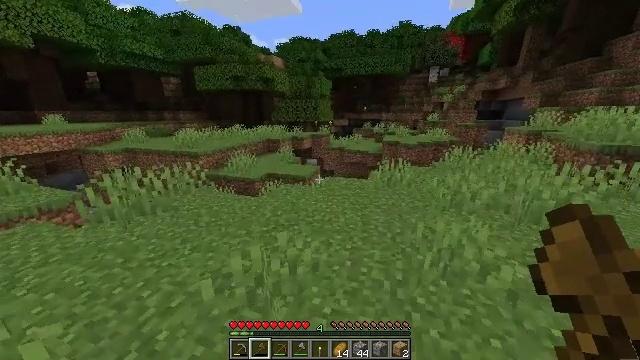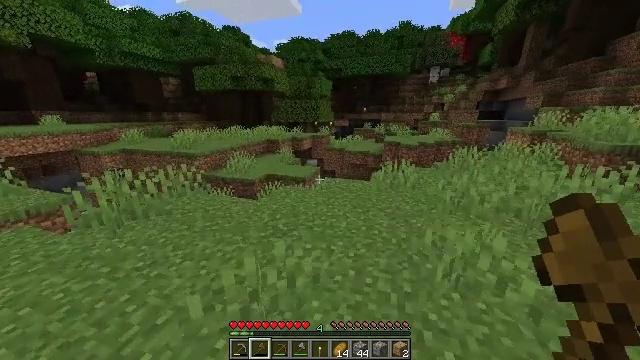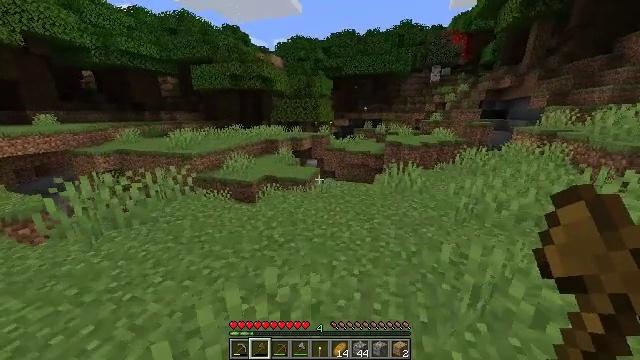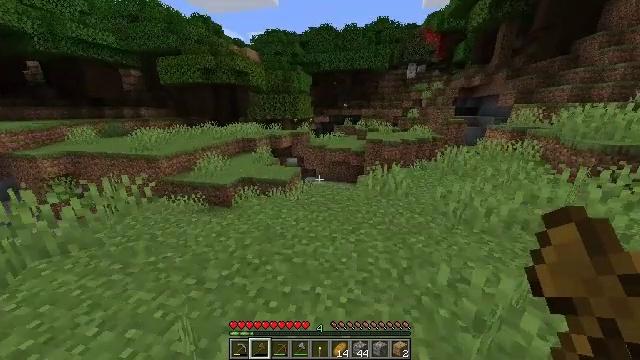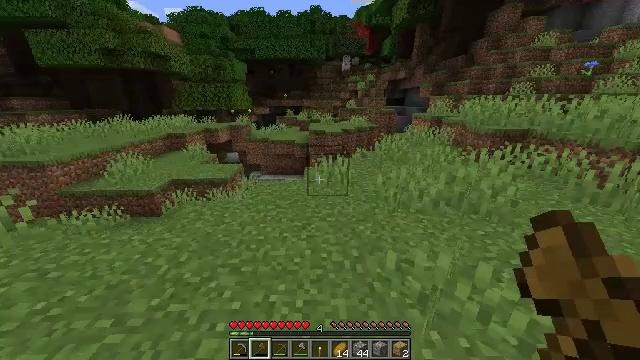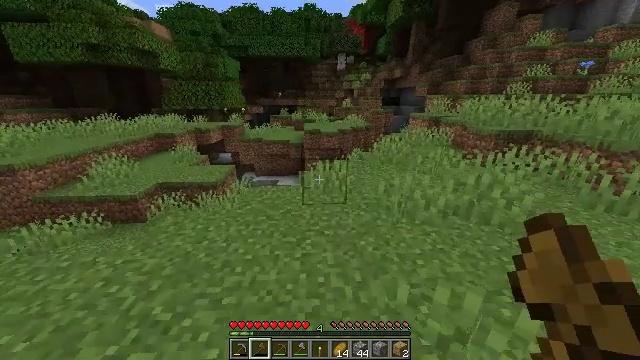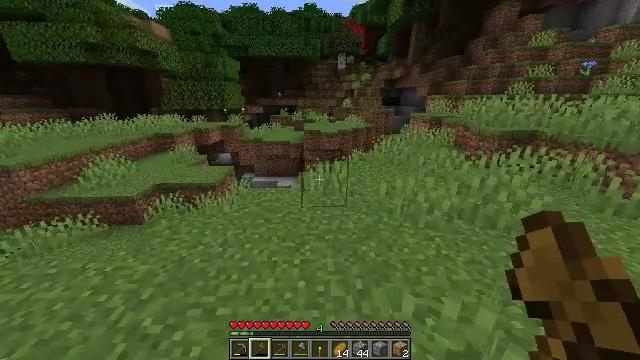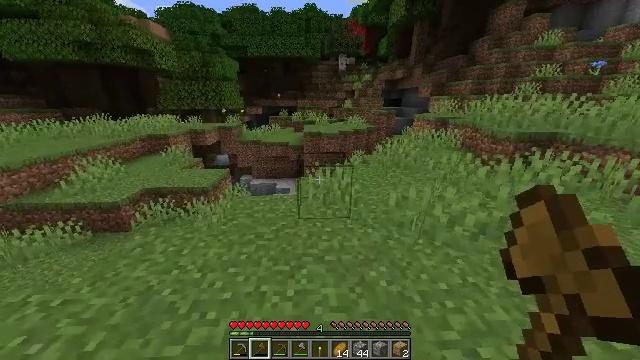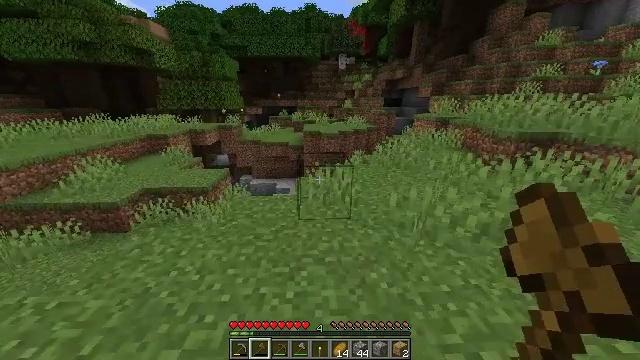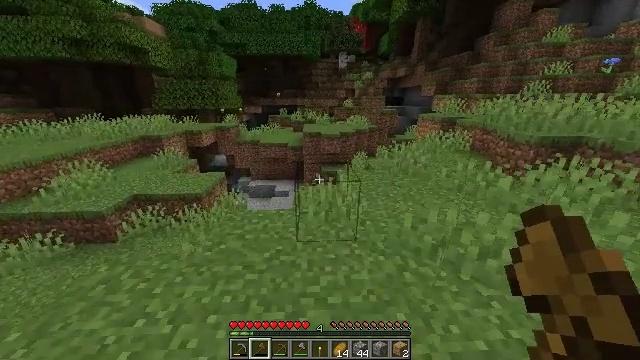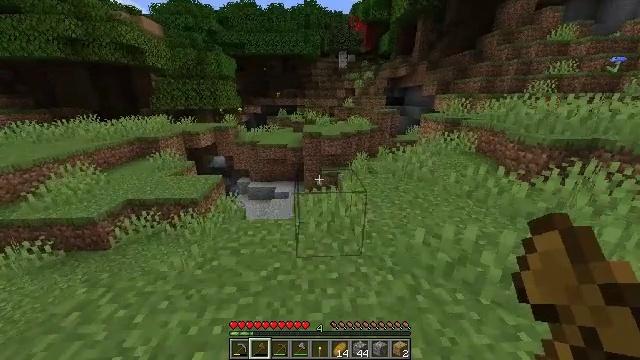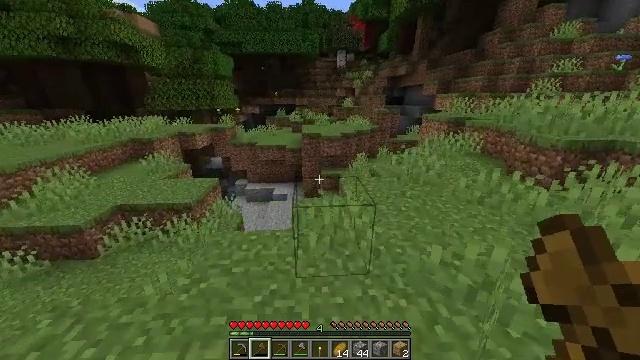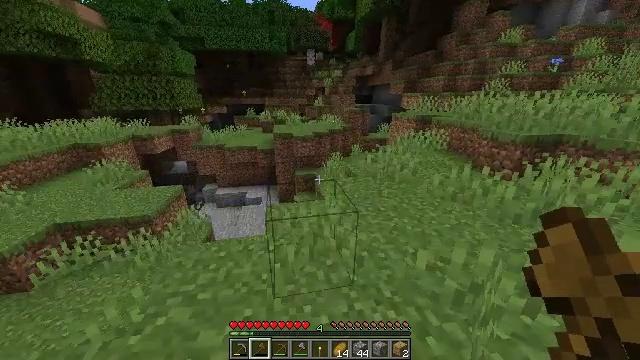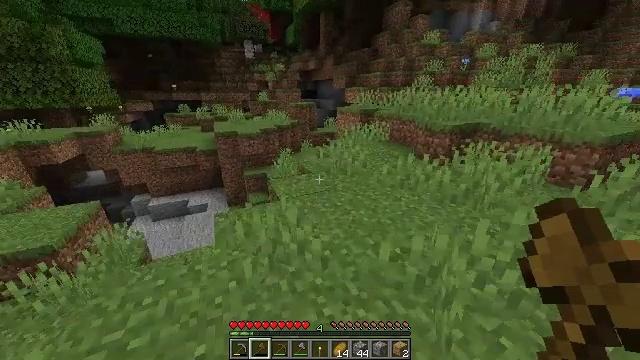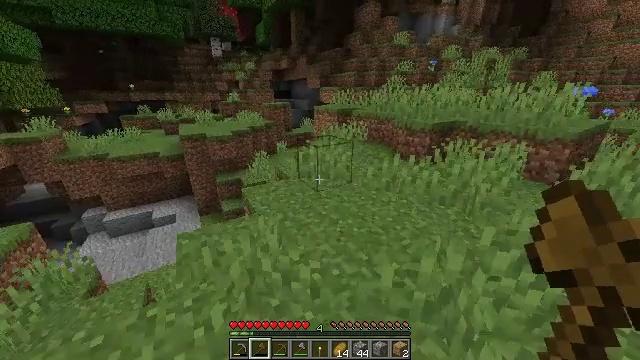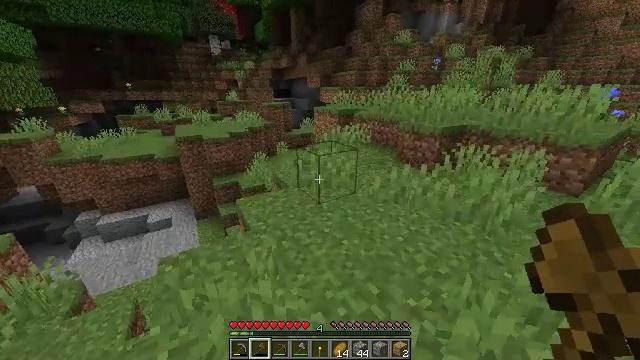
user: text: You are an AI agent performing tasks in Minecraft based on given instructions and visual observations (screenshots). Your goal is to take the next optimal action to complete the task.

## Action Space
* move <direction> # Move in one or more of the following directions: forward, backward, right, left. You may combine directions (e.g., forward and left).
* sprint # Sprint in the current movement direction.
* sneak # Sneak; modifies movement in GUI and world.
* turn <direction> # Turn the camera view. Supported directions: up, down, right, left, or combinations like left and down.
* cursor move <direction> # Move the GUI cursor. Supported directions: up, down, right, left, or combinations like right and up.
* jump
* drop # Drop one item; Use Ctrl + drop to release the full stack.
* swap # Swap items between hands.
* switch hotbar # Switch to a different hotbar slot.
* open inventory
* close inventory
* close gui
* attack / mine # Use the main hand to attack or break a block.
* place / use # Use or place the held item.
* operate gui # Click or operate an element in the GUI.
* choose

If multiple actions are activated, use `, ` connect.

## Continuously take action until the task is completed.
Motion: motion action
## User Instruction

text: Gather grass block for landscaping.
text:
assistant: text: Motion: move forward
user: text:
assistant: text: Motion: move forward
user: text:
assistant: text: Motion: move forward, turn right
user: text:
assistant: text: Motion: move forward, turn right and down
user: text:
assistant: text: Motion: move forward, turn right
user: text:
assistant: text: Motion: move forward
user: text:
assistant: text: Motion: move forward
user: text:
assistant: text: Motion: move forward
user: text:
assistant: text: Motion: move forward
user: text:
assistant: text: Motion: move forward
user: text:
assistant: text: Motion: move forward
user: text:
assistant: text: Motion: move forward, turn right
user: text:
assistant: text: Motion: move forward, turn right and down
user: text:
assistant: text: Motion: move forward, turn right
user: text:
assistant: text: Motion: move forward
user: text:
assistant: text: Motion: move forward
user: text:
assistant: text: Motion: move forward
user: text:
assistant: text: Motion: move forward
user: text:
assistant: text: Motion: move forward
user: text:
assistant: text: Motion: move forward
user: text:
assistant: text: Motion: move forward
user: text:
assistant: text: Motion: move forward
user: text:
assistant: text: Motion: move forward
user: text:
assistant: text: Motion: move forward
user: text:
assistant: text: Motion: move forward
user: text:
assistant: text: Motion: move forward
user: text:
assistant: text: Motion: move forward
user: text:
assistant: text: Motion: move forward
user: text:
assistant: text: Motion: move forward
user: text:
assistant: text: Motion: move forward